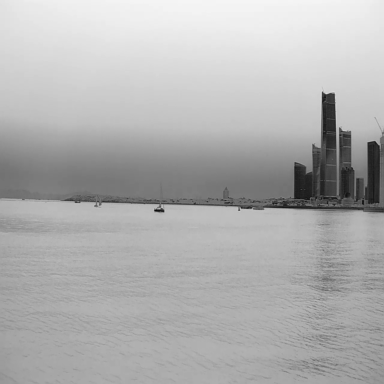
There are eight objects shown in the infrared image, including three container_ships, three sailboats, and two canoes.